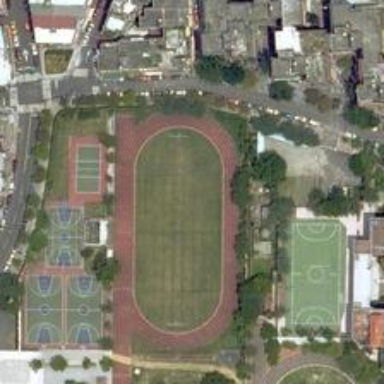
The sports park is designed to be very unique, including basketball courts, soccer fields and tennis courts .